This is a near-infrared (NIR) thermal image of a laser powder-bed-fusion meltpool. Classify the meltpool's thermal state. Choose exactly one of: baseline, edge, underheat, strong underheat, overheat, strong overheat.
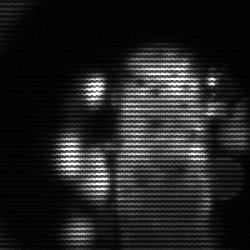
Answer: strong underheat